Question: Lets suppose that we are in the Visual Basic Editor, in Excel 2007. We create one module, named 'modGlass':
'''
Sub VolatileGlass()
Dim Glass As shiny_surface
End Sub
'''
and then we create a second module, named 'modMetal':
'''
Sub durableMetal()
Dim metal As metal_compound
End Sub
'''

Subs in both modules contain the error: '"User-defined type not defined."'
When I compile the project by using the menu entry, the 'modGlass' module always compiles first. If I:
- 'modMetal'- 'modMetal''amodMetal'
still, the 'modGlass' module is compiled first.
The question: if I have a project with multiple modules in VBE, is there a way to specify, in what sequence will the modules be compiled?
I don't really need this feature, but I'm just curious if there is some quick way to do it. I'm using Excel 2007.
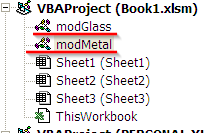
Answer: Modules are not compiled based on their names but in the sequence they were created. So it really doesn't matter if you put "a" before 'modMetal'
To test it create two modules. Ensure both modules have errors. When you compile it you will notice that the module which was created first will be compiled first. Now delete the 1st module and recreate it. This time when you compile it, the 2nd one (not the newly created) gets compiled first :)
No, unfortunately there is no direct way(AFAIK) to specify that sequence. However the dirty way to do it is based on what I suggested above. Copy all the data to notepad and then delete all the modules and then recreate them from scratch (in the order in which you want to compile them)
HTH